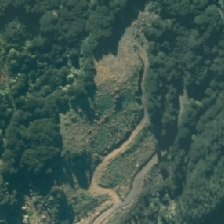
Land cover: high_producing_grassland